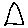
Label: triangle